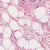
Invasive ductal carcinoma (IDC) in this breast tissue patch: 0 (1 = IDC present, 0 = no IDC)